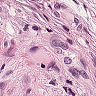
Metastatic tissue present: no